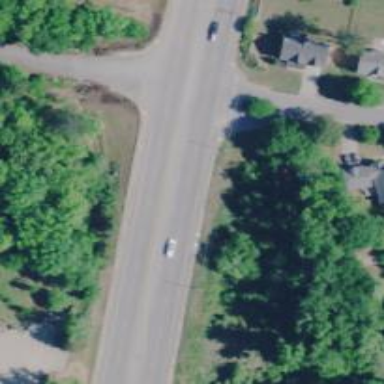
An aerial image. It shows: Unmarked road crossing.